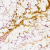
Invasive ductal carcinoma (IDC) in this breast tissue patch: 0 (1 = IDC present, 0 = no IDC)